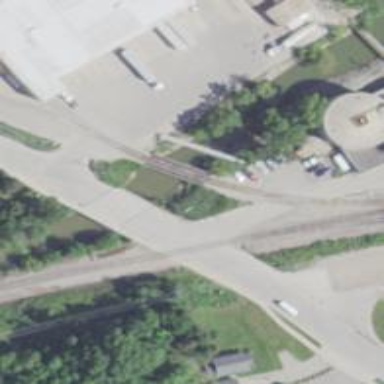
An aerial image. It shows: Level crossing along the railway.